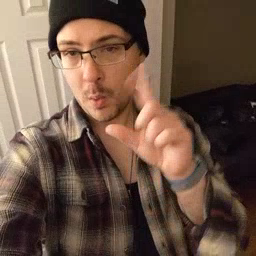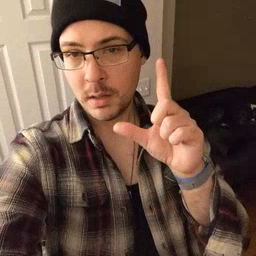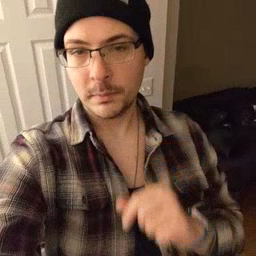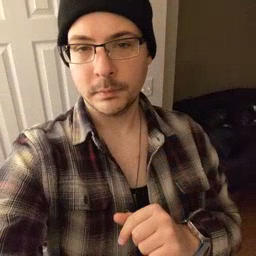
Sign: awake